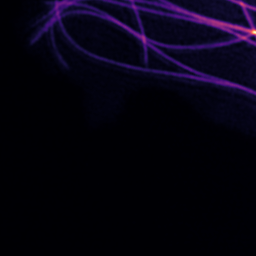
Label: Super-resolution Microtubules image